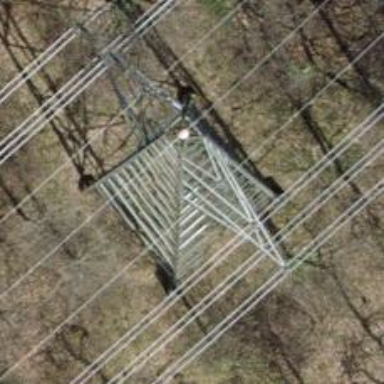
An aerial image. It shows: Towering power structure.